Field crop: tomato
Growth stage: 2
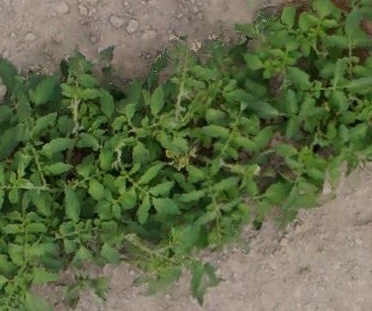
Species: tomato